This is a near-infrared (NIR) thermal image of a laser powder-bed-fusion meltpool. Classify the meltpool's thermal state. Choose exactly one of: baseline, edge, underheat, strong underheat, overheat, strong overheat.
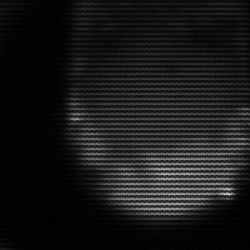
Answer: edge